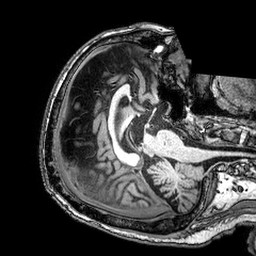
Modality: T1w
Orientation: axial
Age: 77
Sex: male
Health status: healthy
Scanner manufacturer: philips
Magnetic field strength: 3 T